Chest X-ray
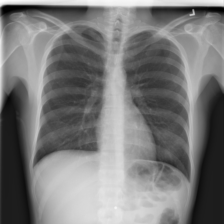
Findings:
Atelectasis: negative
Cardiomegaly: negative
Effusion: negative
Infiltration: negative
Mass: negative
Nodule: negative
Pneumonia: negative
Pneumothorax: negative
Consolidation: negative
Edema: negative
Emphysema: negative
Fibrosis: negative
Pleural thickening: negative
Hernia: negative